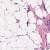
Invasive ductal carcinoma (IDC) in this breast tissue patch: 0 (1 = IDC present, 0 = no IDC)